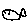
Label: fish